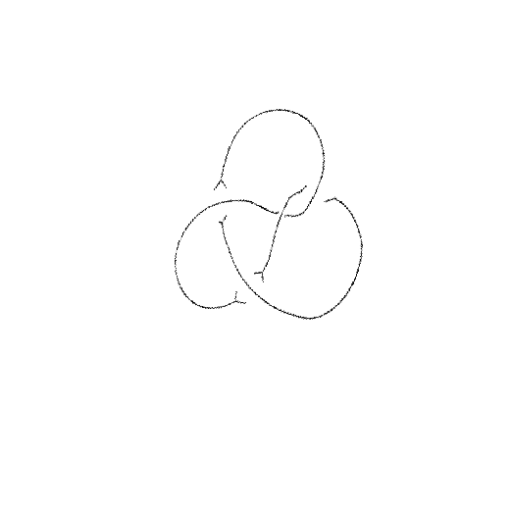
Crossing number: 4